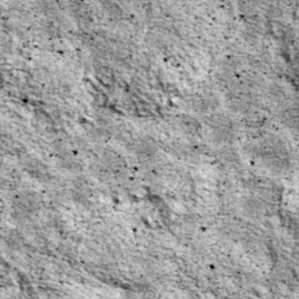
Label: non_frost